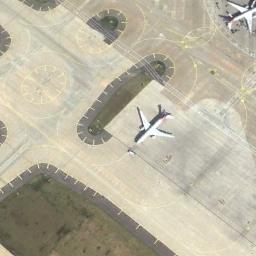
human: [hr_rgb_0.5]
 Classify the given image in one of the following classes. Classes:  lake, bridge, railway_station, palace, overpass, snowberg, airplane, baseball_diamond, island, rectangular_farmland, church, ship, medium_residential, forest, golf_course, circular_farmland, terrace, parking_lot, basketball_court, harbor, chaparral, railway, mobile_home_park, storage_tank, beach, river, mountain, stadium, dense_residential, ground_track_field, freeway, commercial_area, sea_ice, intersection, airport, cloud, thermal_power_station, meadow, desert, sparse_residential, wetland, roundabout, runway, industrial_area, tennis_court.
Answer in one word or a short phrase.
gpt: airplane